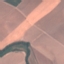
Land use / land cover class: AnnualCrop